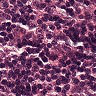
Metastatic tissue present: no